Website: crate-barrel
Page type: receipt
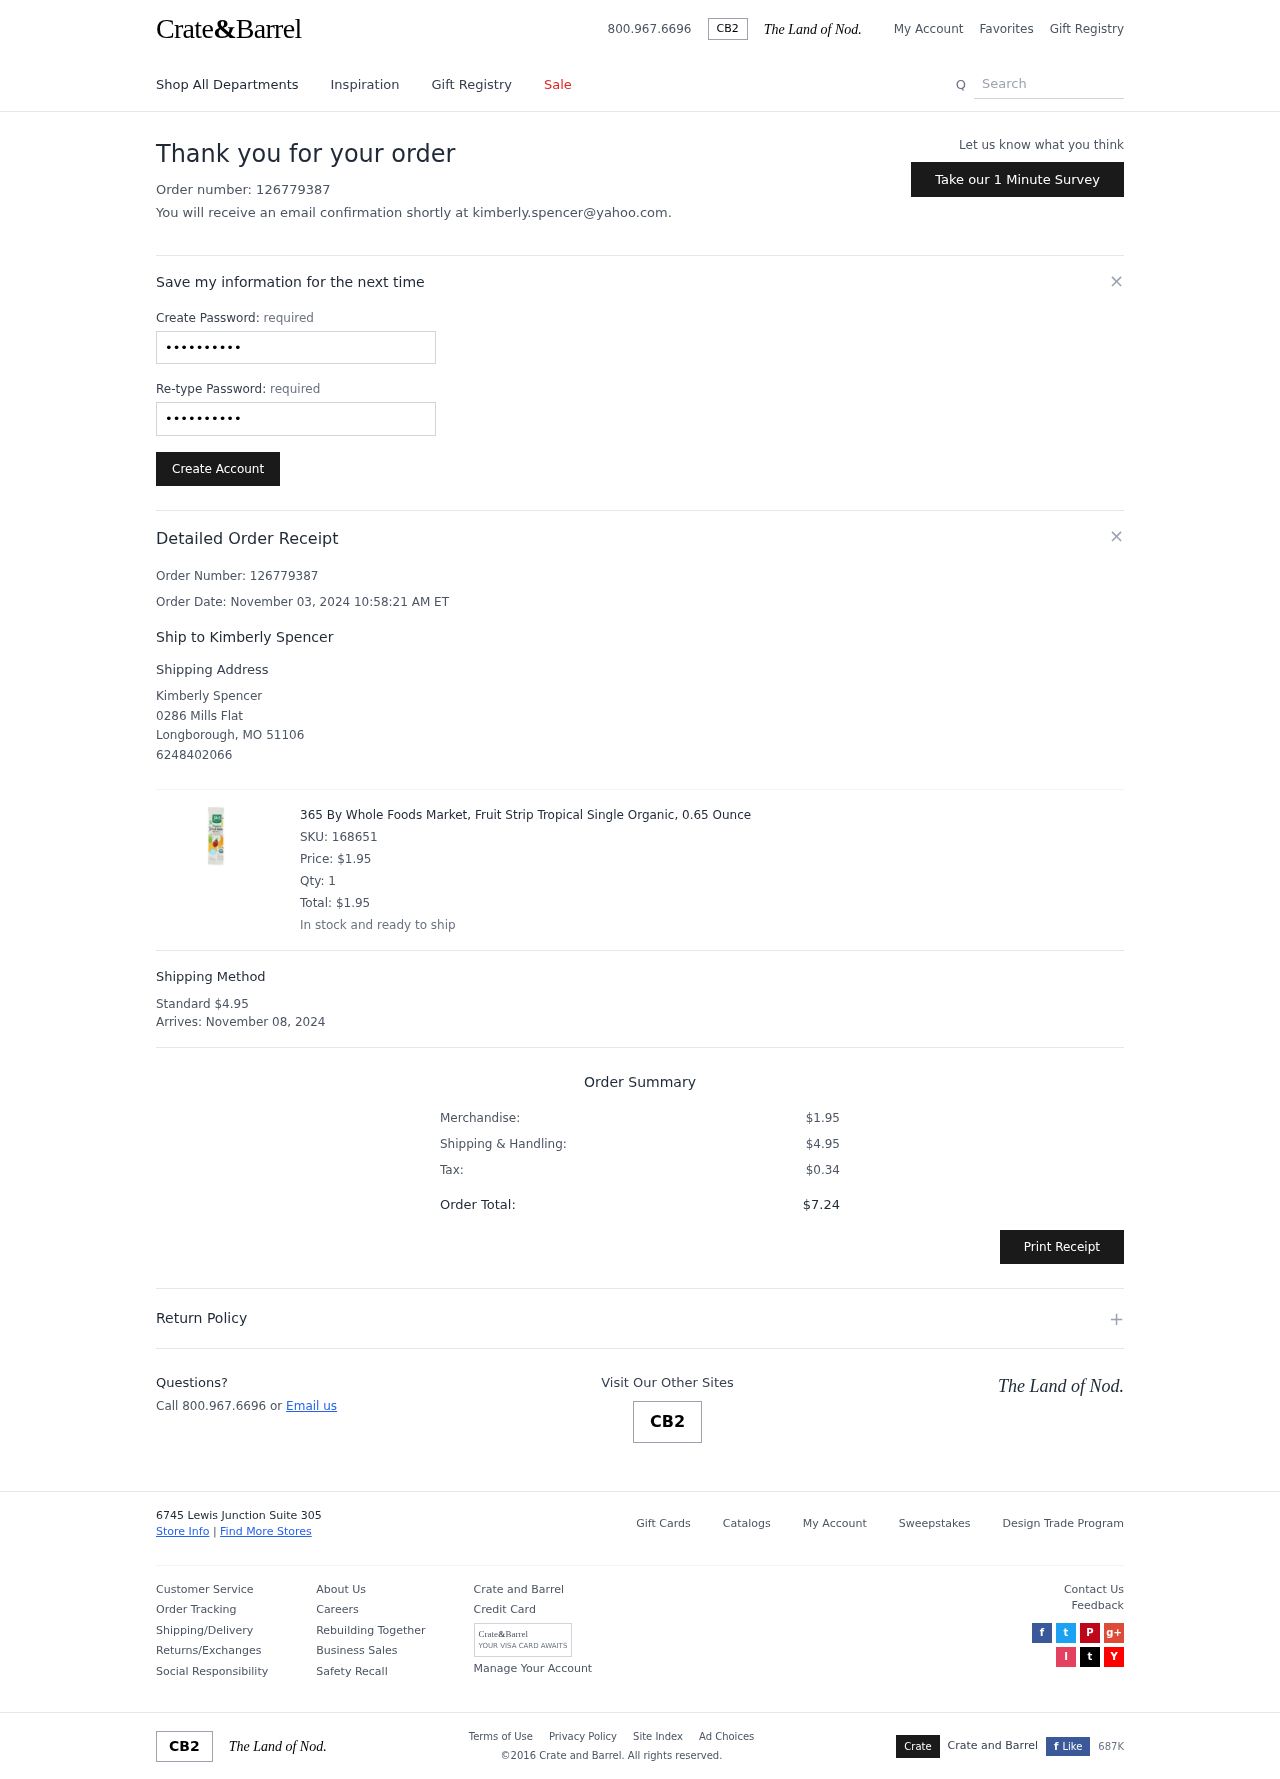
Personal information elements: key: PII_CITY
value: Longborough
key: PII_EMAIL
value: kimberly.spencer@yahoo.com
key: PII_FULLNAME
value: Kimberly Spencer
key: PII_FULLNAME
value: Ship to Kimberly Spencer
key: PII_PHONE
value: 6248402066
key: PII_POSTCODE
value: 51106
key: PII_STATE_ABBR
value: MO
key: PII_STREET
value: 0286 Mills Flat
Product elements: key: PRODUCT1_NAME
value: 365 By Whole Foods Market, Fruit Strip Tropical Single Organic, 0.65 Ounce
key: PRODUCT1_PRICE
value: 1.95
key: PRODUCT1_QUANTITY
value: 1
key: PRODUCT1_SKU
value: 168651
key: PRODUCT1_TOTAL
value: $1.95
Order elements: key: ORDER_ID
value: Order Number: 126779387
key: ORDER_ID
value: Order number: 126779387
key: ORDER_DATE
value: Order Date: November 03, 2024 10:58:21 AM ET
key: ORDER_SHIPPING_COST
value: $4.95
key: ORDER_DELIVERY_DATE
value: November 08, 2024
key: ORDER_SUBTOTAL
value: $1.95
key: ORDER_TAX
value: $0.34
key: ORDER_TOTAL
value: $7.24
Search elements: key: HEADER_SEARCH
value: Search